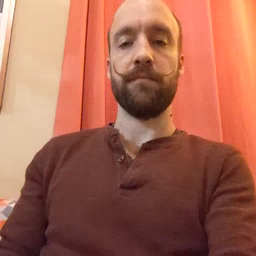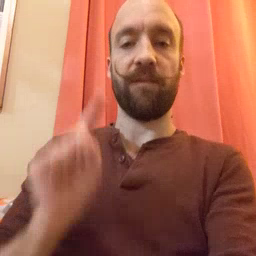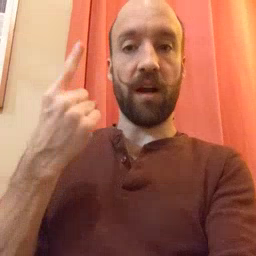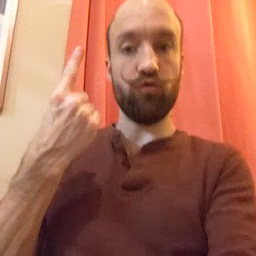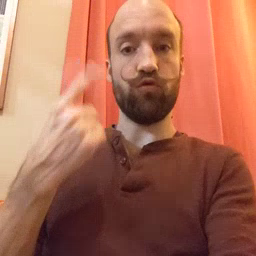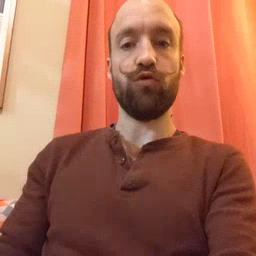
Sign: first